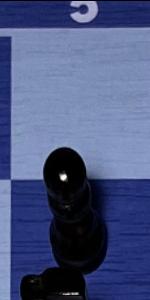
Label: Pawn_Black